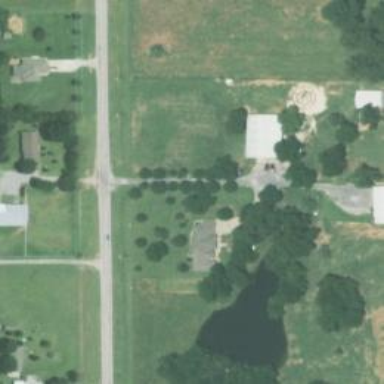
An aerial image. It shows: Driveway.